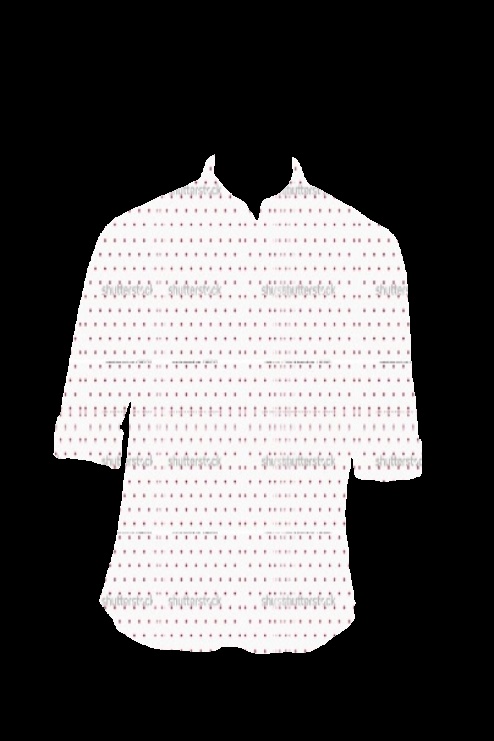
white red dot tee